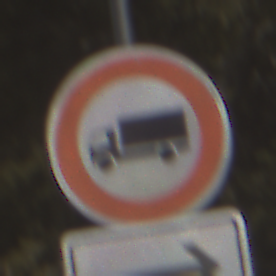
Verkehrszeichen: VerbotFuerKraftfahrzeugeUeberDreiKommaFuenfTonnen
Zusatzzeichen unten: RichtungsangabeDurchPfeile4
Umgebung: Outdoor, Nature
Tageszeit: Midday
Wetter: PartlyCloudy
Licht: Natural
Jahreszeit: NotSpecified
Kontrast: HighContrast